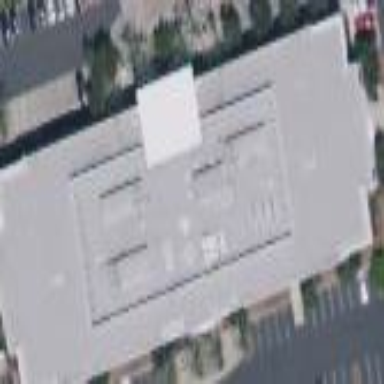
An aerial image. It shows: Industrial building.